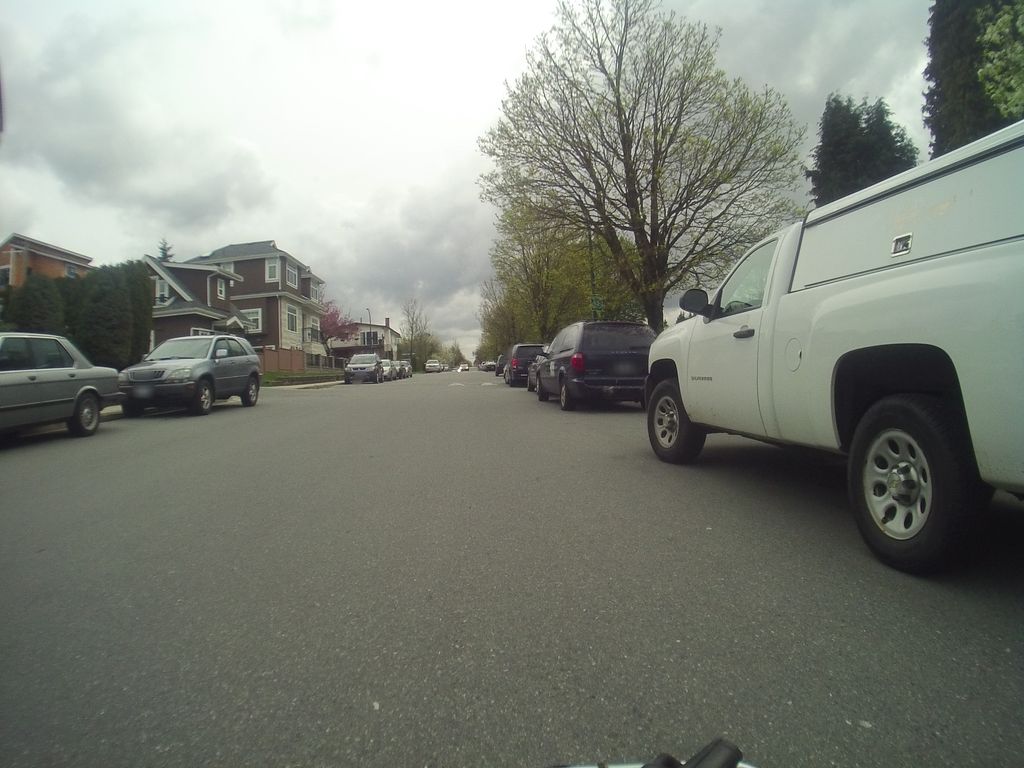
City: vancouver